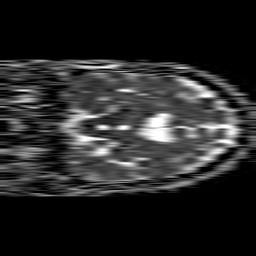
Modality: ADC
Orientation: coronal
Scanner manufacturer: philips
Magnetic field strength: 1.5 T
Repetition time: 4.6 s
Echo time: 0.08941 s